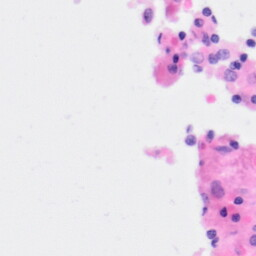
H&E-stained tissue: Kidney